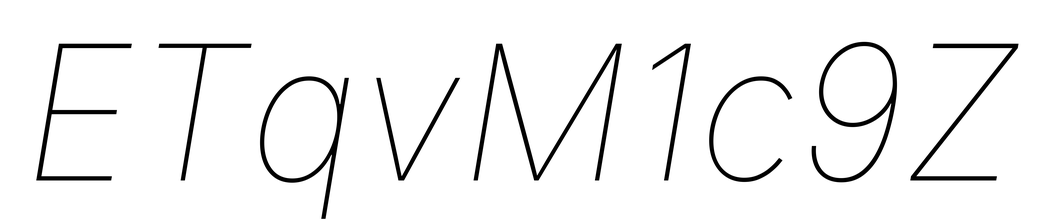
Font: Inter-Italic_Thin_Italic